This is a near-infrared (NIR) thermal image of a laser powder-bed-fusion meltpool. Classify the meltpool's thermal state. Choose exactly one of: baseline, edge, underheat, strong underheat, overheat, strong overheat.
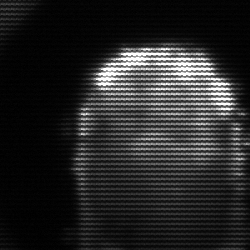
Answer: baseline